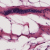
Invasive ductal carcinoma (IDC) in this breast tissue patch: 0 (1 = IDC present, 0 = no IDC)